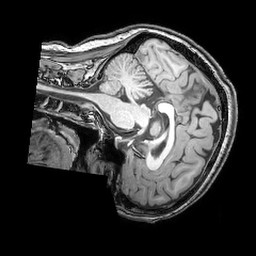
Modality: T1w
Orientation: sagittal
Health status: ill
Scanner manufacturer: philips
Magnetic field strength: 3 T
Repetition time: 0.007 s
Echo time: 0.0035 s